Question: Anyone knows how to build errors like that shown in <URL>?
I think that I saw errors like that before. Is that built in Android SDK?

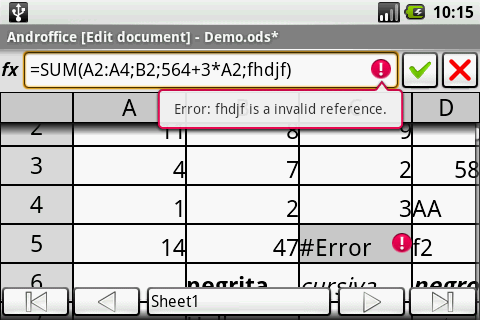
Answer: I've found it out that I can call 'mEditField.setError("Error message for field");' on field.
And... yes mechanism is build into Android. For sure it's available from Android API v1.